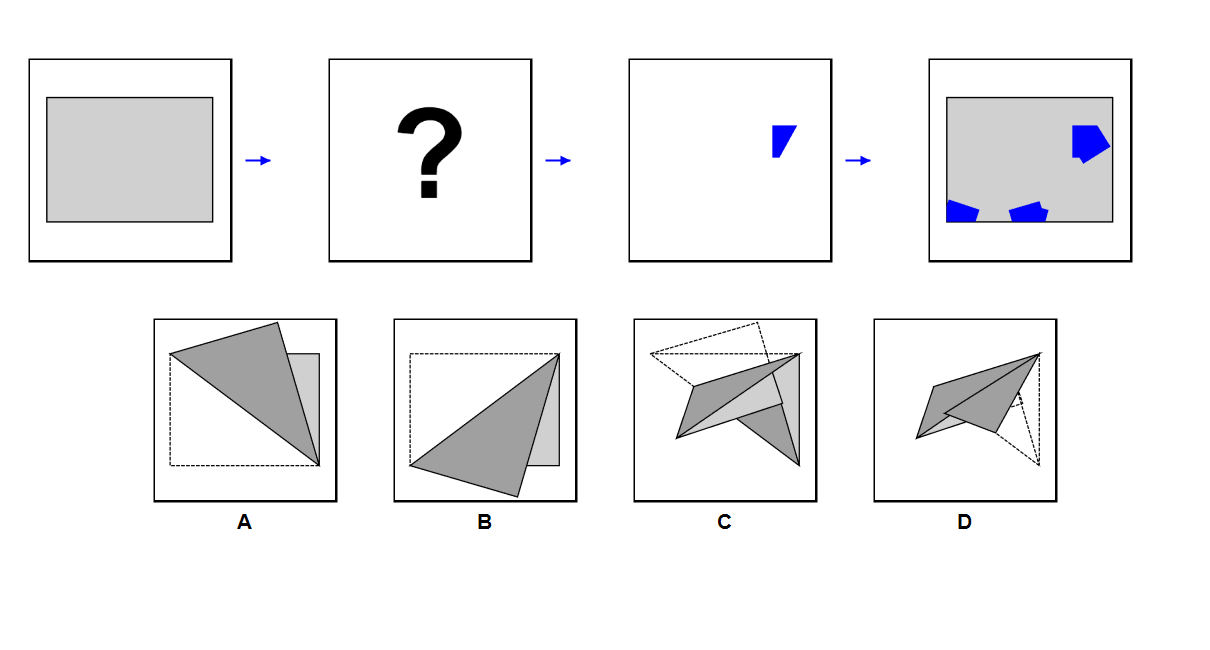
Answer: B